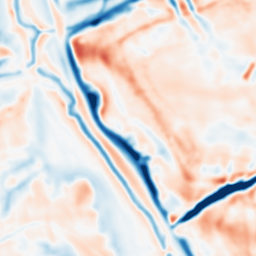
Category: multiscale
Decomposition family: dog_multiscale
Decomposition parameters: sigma_ratio: 1.4
n_scales: 4
base_sigma: 2
Upsampling method: bspline
Upsampling parameters: scale: 2
Upsampling scale: 2